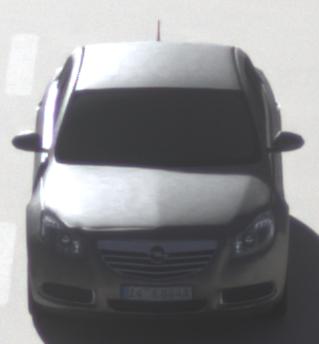
Make: Opel
Model: Insignia 1.6
Detailed model: Insignia (A) Notch Back
Model produced from: 2008/11
Model produced until: 2008/12
Doors: 4
Color: gray
Road condition: dry road
Daytime: morning or afternoon
Contrast: high contrast